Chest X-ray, PA view. Patient: 54 years old, sex M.
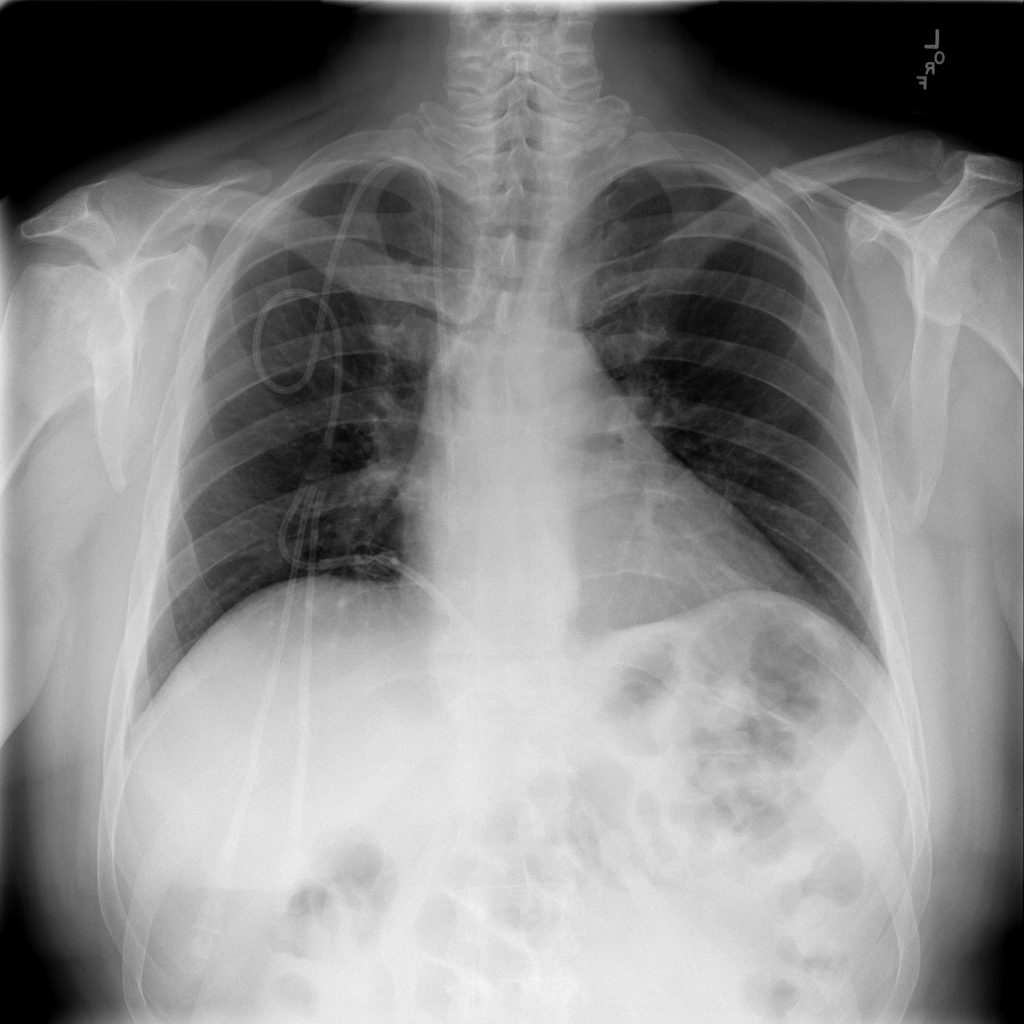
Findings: No Finding